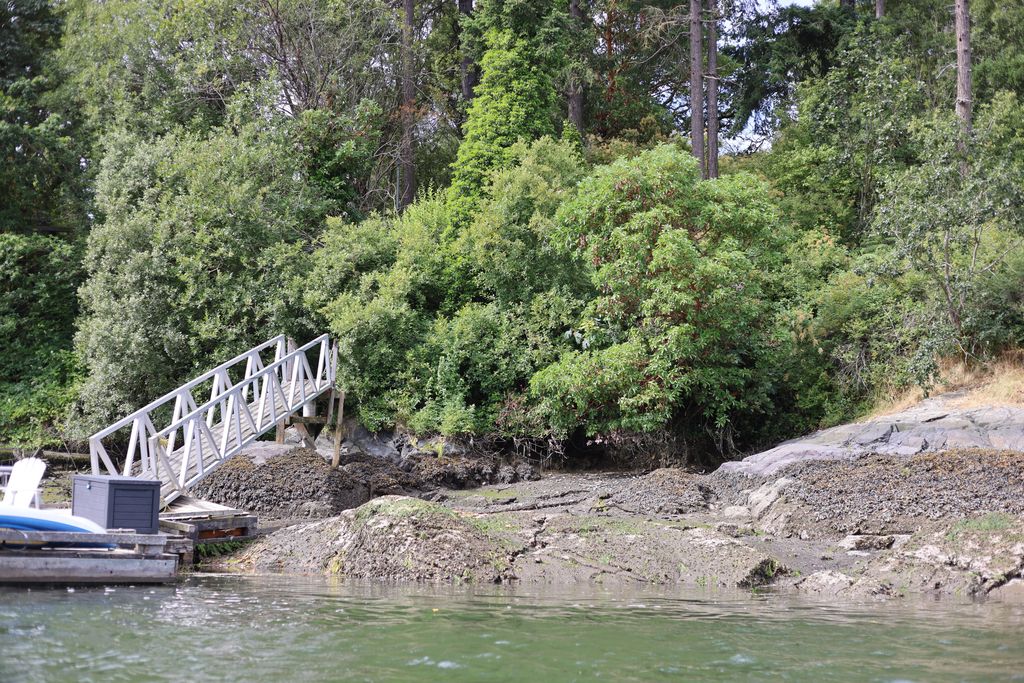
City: victoria